RGB frame:
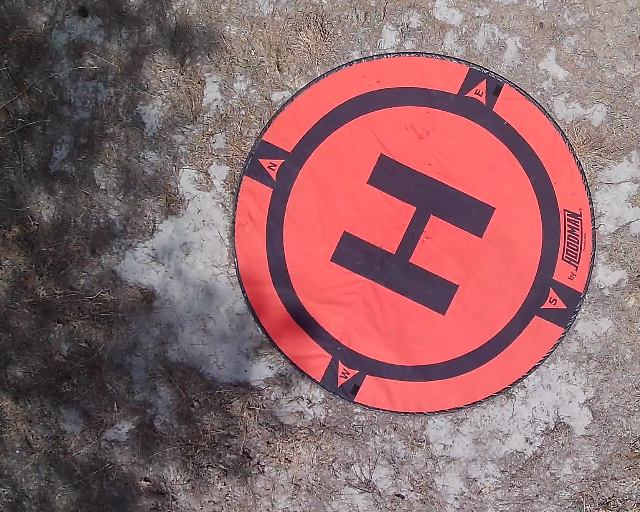
Thermal frame:
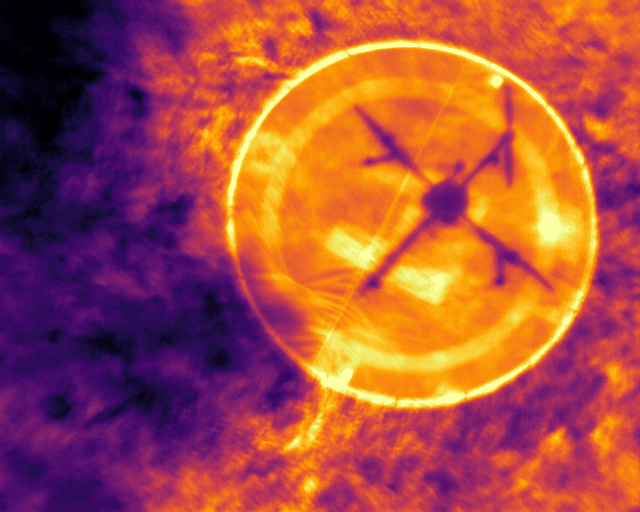
Captured: 2026-02-26 02:26:30
Pixels at or above 80 °C: 0 (fraction of frame: 0)